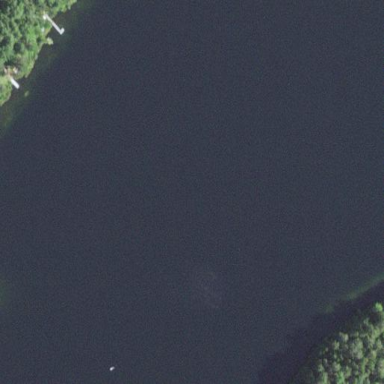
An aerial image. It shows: Beautiful lake surrounded by nature.